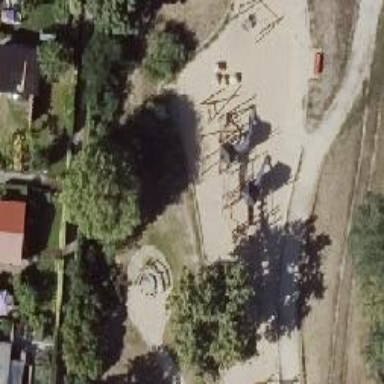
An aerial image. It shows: Playground on sandy land.